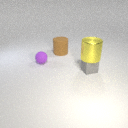
small purple rubber sphere to the left of small gray rubber cube